Question: I can fill an area underneath a specific part of a curve as follows:
'''
x = 0:0.01:2*pi;
y1 = sin(x)+10;
y2 = repmat(5,length(y1),1);
plot(x,y1);
hold on;
% fill area between 1 and 2
val = [1,2];
for i = 1:2;
tmp = abs(x-val(i));
[~,idx(i)] = min(tmp);
end
id = idx(1):1:idx(2);
x2 = x(id);
y1a = y1(id);
y2a = y2(id);
y2a = y2a';
X=[x2,fliplr(x2)];
Y=[y1a,fliplr(y2a)];
fill(X,Y,'b');
'''

Is it possible, however, to use a gradient fill instead of a solid color?
It would be great, for example, to use a jet colormap instead. Is this possible?
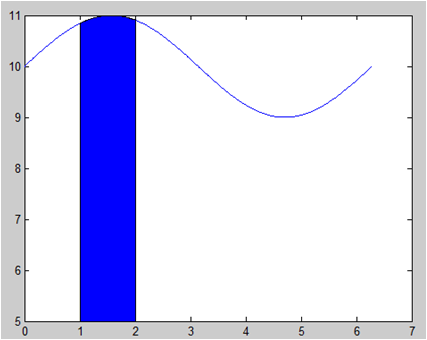
Answer: ## Method One
Here we will need the the handle of the patch created by fill the simplest way would be to change the last line to
'''
Hpatch = fill(X,Y,'b');
'''
Then we can set the colour data to be based on the y values and set the face colour to be interpolated
'''
cdata=get(Hpatch,'ydata');
cdata=(cdata-min(cdata))/(max(cdata)-min(cdata)); %// normalise
set(Hpatch,'CData',cdata,'FaceColor','interp')
'''
The three lines above get the ydata of the patch, normalise it, then set it to be the colour data of the patch and set the shading to interpolated.
The jet color map is default but to ensure jet is used add the line 'colormap('jet')' after the code above.
## Output

---
## Method Two
More simply, but less instructive, let Matlab do it for you, you can set the colour to be based on Y in the call to fill: 'fill(X,Y,Y)'